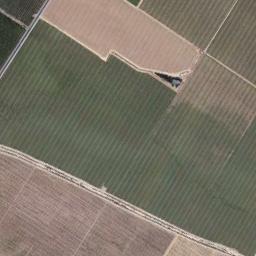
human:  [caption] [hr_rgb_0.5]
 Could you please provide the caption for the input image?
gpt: There are some green and bare rectangular farmland .

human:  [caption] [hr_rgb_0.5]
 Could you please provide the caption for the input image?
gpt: There are many roads of different lengths in rectangular farmlands .

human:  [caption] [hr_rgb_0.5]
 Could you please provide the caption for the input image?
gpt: Several rectangular farmlands of different sizes are neatly arranged on the ground .

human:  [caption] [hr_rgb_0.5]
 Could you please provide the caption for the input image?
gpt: Several neatly arranged green, light brown mixed rectangular farmlands of different sizes .

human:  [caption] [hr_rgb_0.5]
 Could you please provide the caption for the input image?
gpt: There are some green rectangular farmlands and some apricot ones .